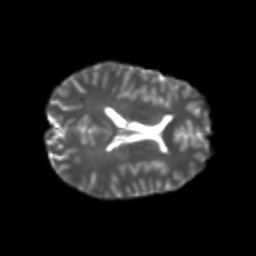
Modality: T2w
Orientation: axial
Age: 26
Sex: male
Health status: healthy
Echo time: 0.074 s